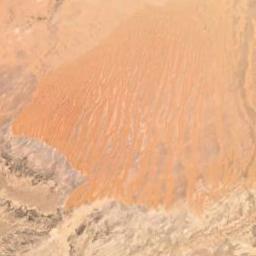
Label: desert